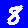
Digit: 8